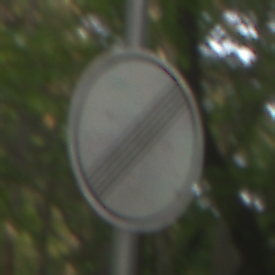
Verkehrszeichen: EndeSaemtlicherBegrenzungen
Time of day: MorningAfternoon
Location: Outdoor (RoadRail)
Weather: Clear
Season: NotSpecified
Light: Natural